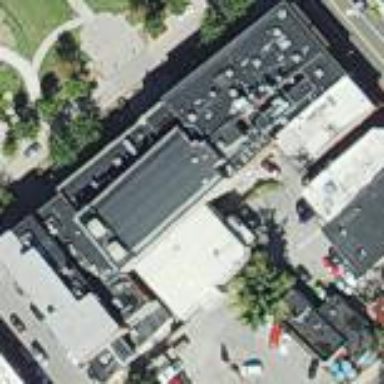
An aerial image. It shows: Retail building.